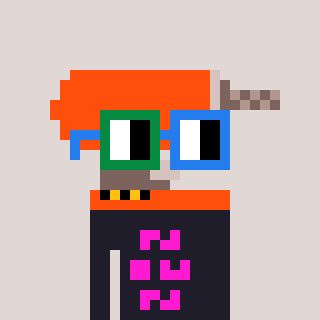
a pixel art character with square green and blue glasses, a drill-shaped head and a grayscale-colored body on a warm background